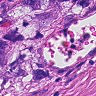
Metastatic tissue present: yes